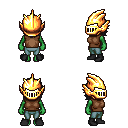
a pixel art fantasy rpg character, female body template, orc, green skin, brown sleeveless shirt, teal pants, raven long bangs hairstyle, gold helm, black shoes, four views (front, back, left, right), 2x2 character sprite sheet, small pixel art, hard edges, no anti-aliasing